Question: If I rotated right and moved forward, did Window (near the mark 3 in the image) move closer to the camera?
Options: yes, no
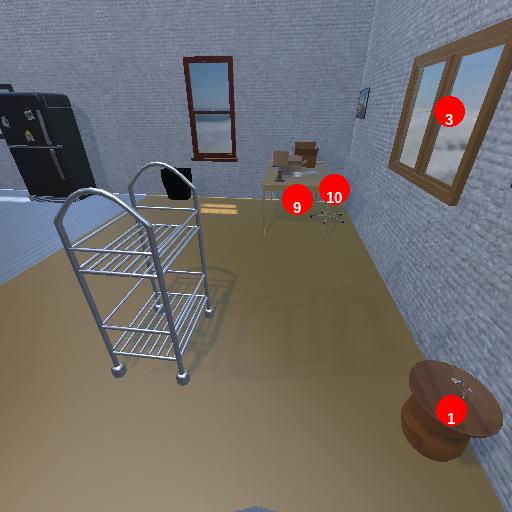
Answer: yes